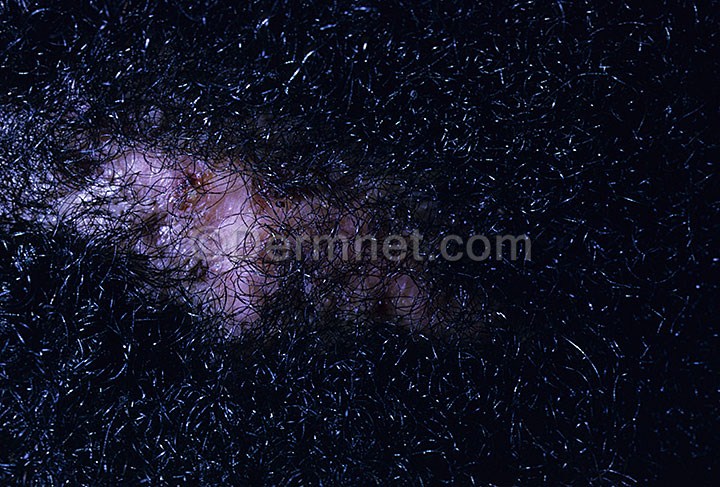
Disease: Cellulitis Impetigo and other Bacterial Infections